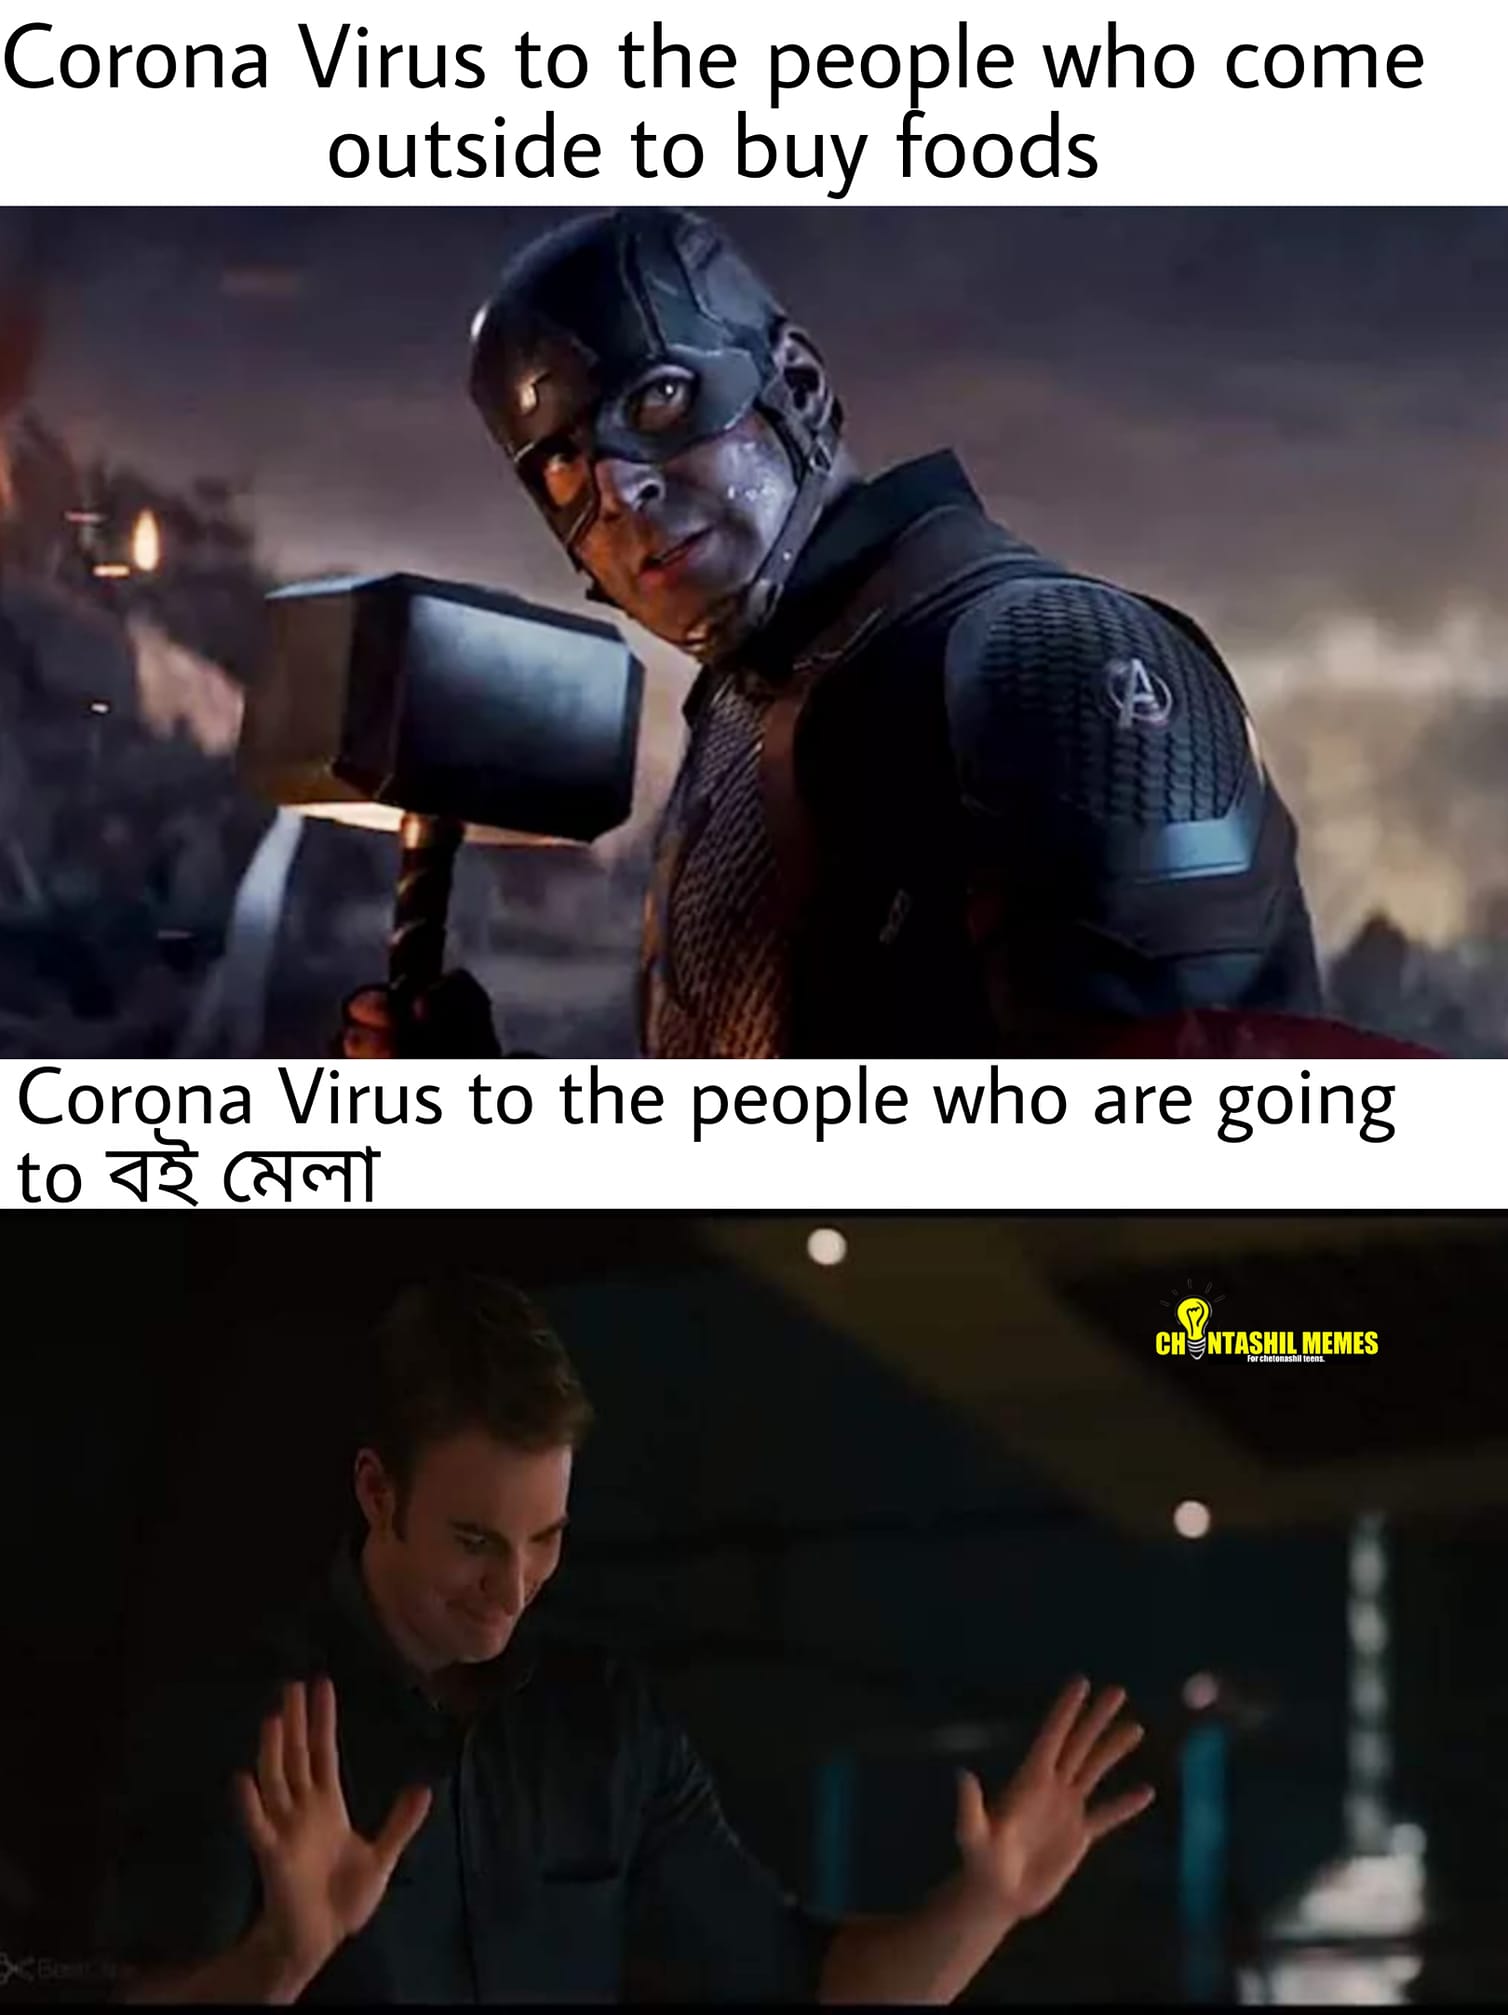
Caption: Corona Virus to the people who come outside to buy foods    Corona Virus to the people who are going to  বই মেলা
Label: non-hate